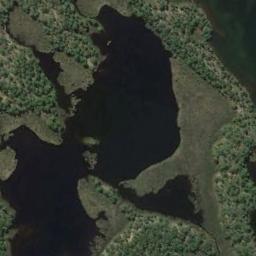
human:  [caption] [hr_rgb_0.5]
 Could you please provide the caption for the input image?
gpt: There are many different areas of water surrounded by wetlands .

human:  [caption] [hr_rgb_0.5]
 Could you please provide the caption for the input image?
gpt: The wetland consists of bare land, Green plants and water .

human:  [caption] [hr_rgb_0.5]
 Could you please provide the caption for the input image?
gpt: There are a few brown bare lands in the river in a wetland with sparse green plants on the bare lands .

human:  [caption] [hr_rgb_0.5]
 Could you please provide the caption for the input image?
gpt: About two-fifths of this wetland is water .

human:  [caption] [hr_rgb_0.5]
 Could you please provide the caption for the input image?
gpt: There are some green areas and water areas on the wetland .